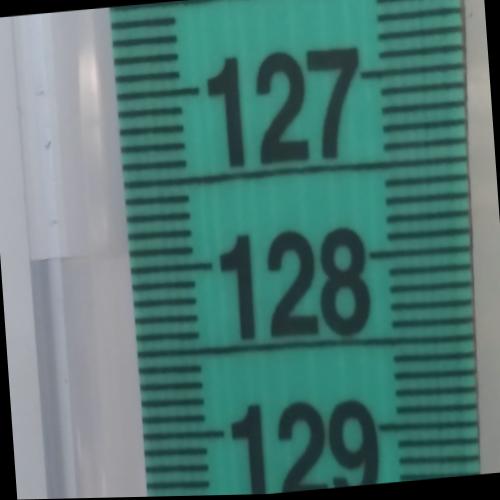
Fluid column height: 127.9 cm